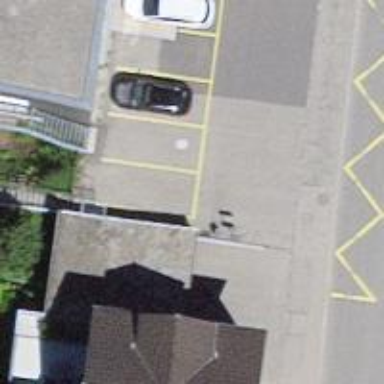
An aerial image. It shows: Bus stop with platform for public transport.